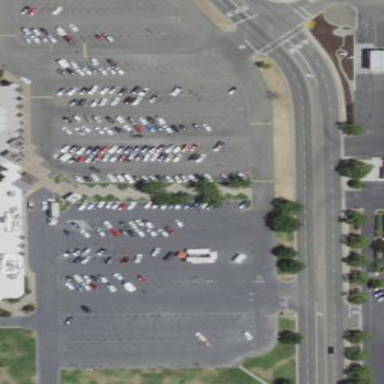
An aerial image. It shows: Parking area with surface.